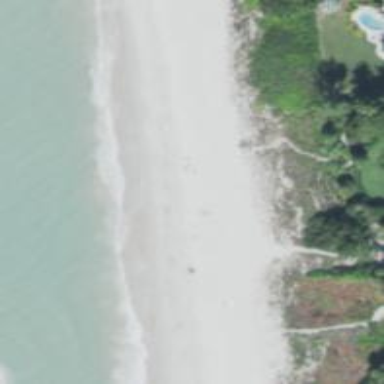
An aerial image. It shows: Scenic beach with natural beauty.